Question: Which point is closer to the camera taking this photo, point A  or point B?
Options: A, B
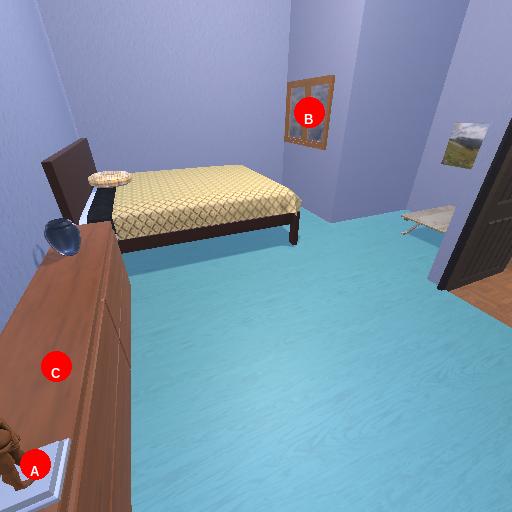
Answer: A